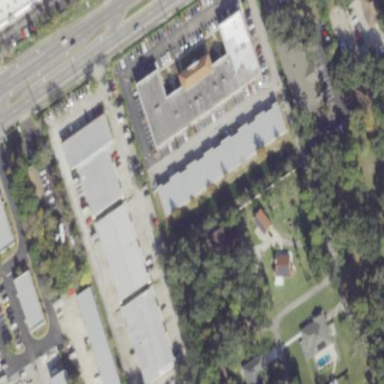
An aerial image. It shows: Commercial building.